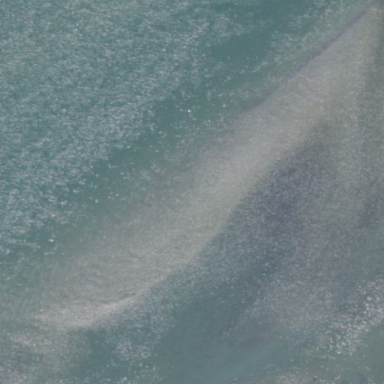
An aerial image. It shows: Shoal with sandy surface.